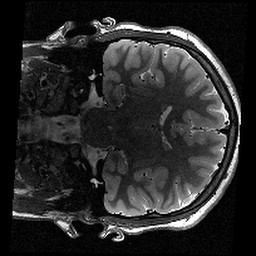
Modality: T2w
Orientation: coronal
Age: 13
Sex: male
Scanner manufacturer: siemens
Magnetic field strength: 3 T
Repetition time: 9.23 s
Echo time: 0.067 s